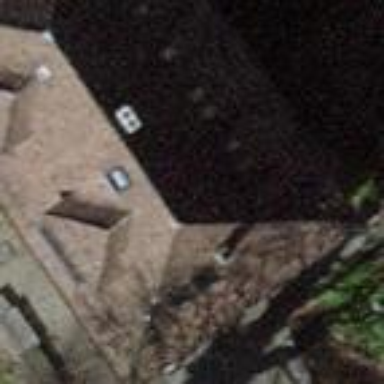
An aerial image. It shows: Building with hipped roof.